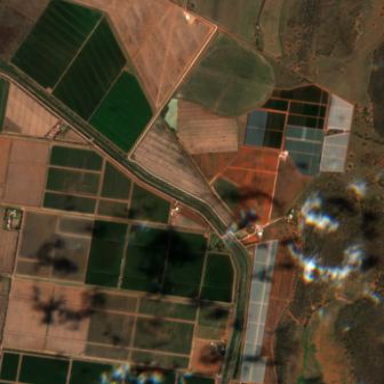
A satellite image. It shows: Farmland with irrigation.